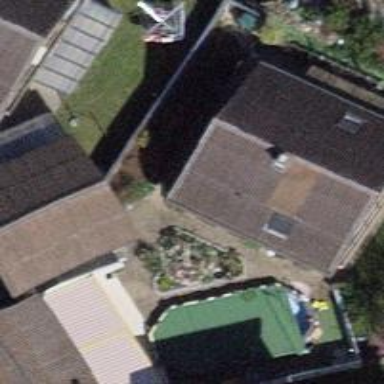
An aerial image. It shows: Garage.